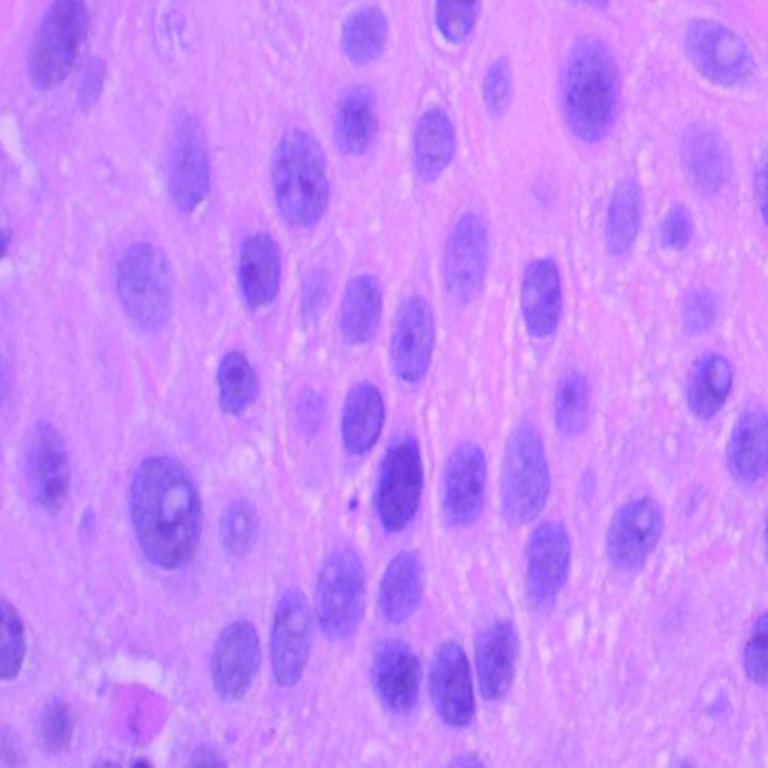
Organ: lung
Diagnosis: squamous carcinomas